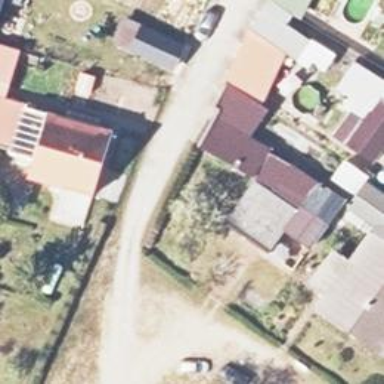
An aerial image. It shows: Residential road with ground surface.